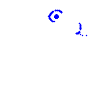
Particle: electron